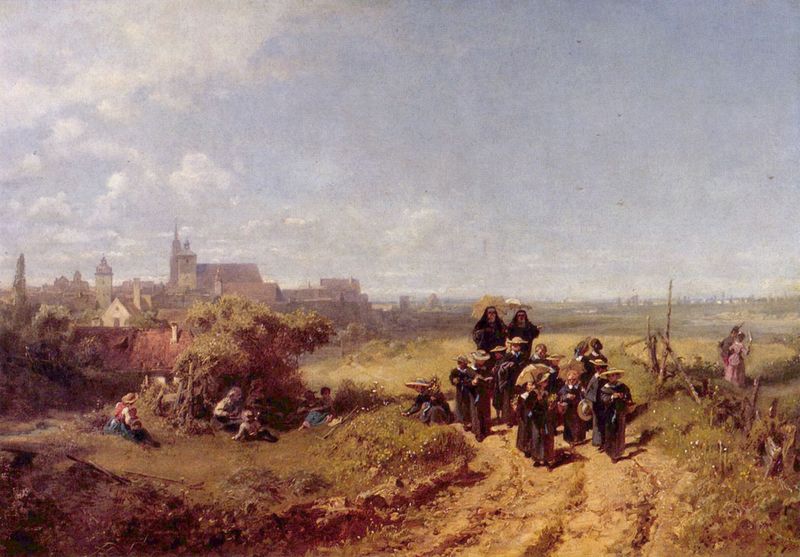
Titel: Institutsspaziergang
Künstler: Carl Spitzweg
Standort: München
Institution: Neue Pinakothek
Schlagwörter: baum, blau, gemälde, gruppe, himmel, laub, mann, schatten, wolken, bäume, frauen, grün, landschaft, menschen, ocker, sand, sitzen, stadt, braun, frankreich, frau, grau, hell, hintergrund, holz, hut, kleid, kleider, licht, männer, schwarz, strasse, vordergrund, blick, dach, gebäude, gras, haus, regenschirm, rot, schirm, sonnenschirm, weg, wiese, zaun, beige, leute, steine, ebene, erde, feld, ferne, gräser, horizont, häuser, hügel, natur, weite, brücke, büsche, gatter, gebüsch, gehen, hütte, kirche, pfad, sonne, sträucher, wege, land, kutte, realismus, eltern, familie, kind, paar, rosa, arbeit, bauern, genre, kamin, kinder, landleben, pferd, turm, adelige, spanien, sommer, ruhen, biegung, italien, ort, süden, vedute, lehrerin, mast, acker, ernte, feldweg, furchen, laufen, mittag, spuren, trocken, dorf, dächer, dunst, lila, violett, herbst, wolkenlos, ausflug, idylle, picknick, rast, kutsche, silhouette, böschung, romantik, spielen, strohhut, lciht, schwestern, spitzweg, türme, münchen, dom, spaziergang, wandern, haufen, ironie, uniform, schirme, sonntag, biedermeier, rau, blauer himmel, isar, dunkle, karg, reise, mönch, mönche, prozession, landpartie, karl, schüler, carl, ausruhen, graß, rasten, wanderung, taub, klasse, lager, sonnne, mittelgrund, poetisch, sonnenschirme, hausdach, biedermaier, mannf, millet, nonnen, dorg, furche, stadtsilhouette, sonnenhüte, entfernung, ironisch, sandig, sands, busc, anhäufung, bauernfmailie, bürgerinnen, isarlandschaft, lufen, 1800, tmi